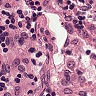
Metastatic tissue present: no